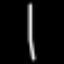
Label: line